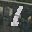
Label: 1